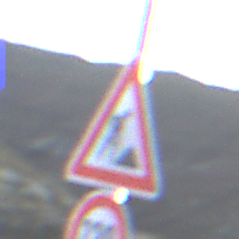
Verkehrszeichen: Arbeitsstelle
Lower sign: Geschwindigkeit120
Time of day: SunriseSunset
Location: Outdoor (Nature)
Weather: Clear
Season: NotSpecified
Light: Natural